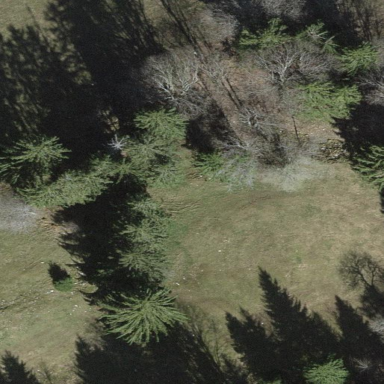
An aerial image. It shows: Mixed leaf-type forest area.